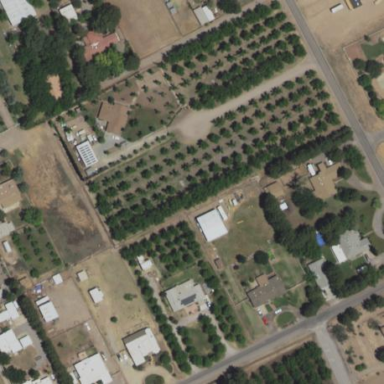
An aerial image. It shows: Orchard.